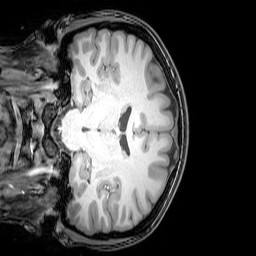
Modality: T1w
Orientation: coronal
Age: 21
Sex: female
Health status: healthy
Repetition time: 0.081 s
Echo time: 0.037 s